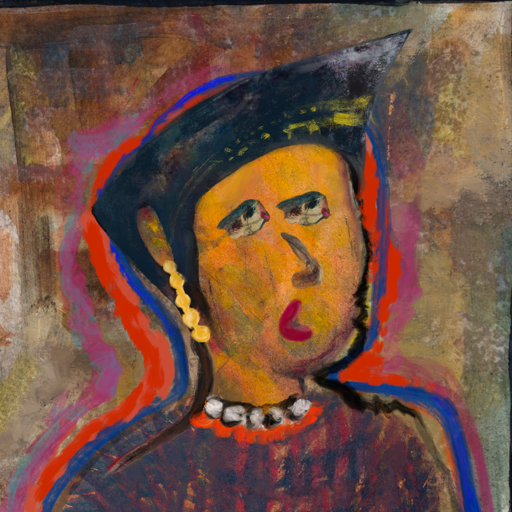
Background: Mosgoul, Head And Neck Side: Gypsy_Mother, Face Side: Pipe, Bust: In_The_Sun, Hair Side: Experience, Head Accessory: Irani, Second Necklace: Blank, Necklace: An_Impression, Baby: Blank